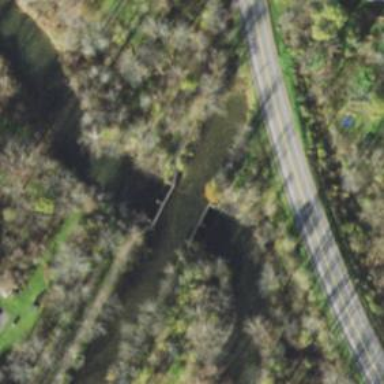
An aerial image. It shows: Aqueduct bridge over canal.